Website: macys
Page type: customer-info-address
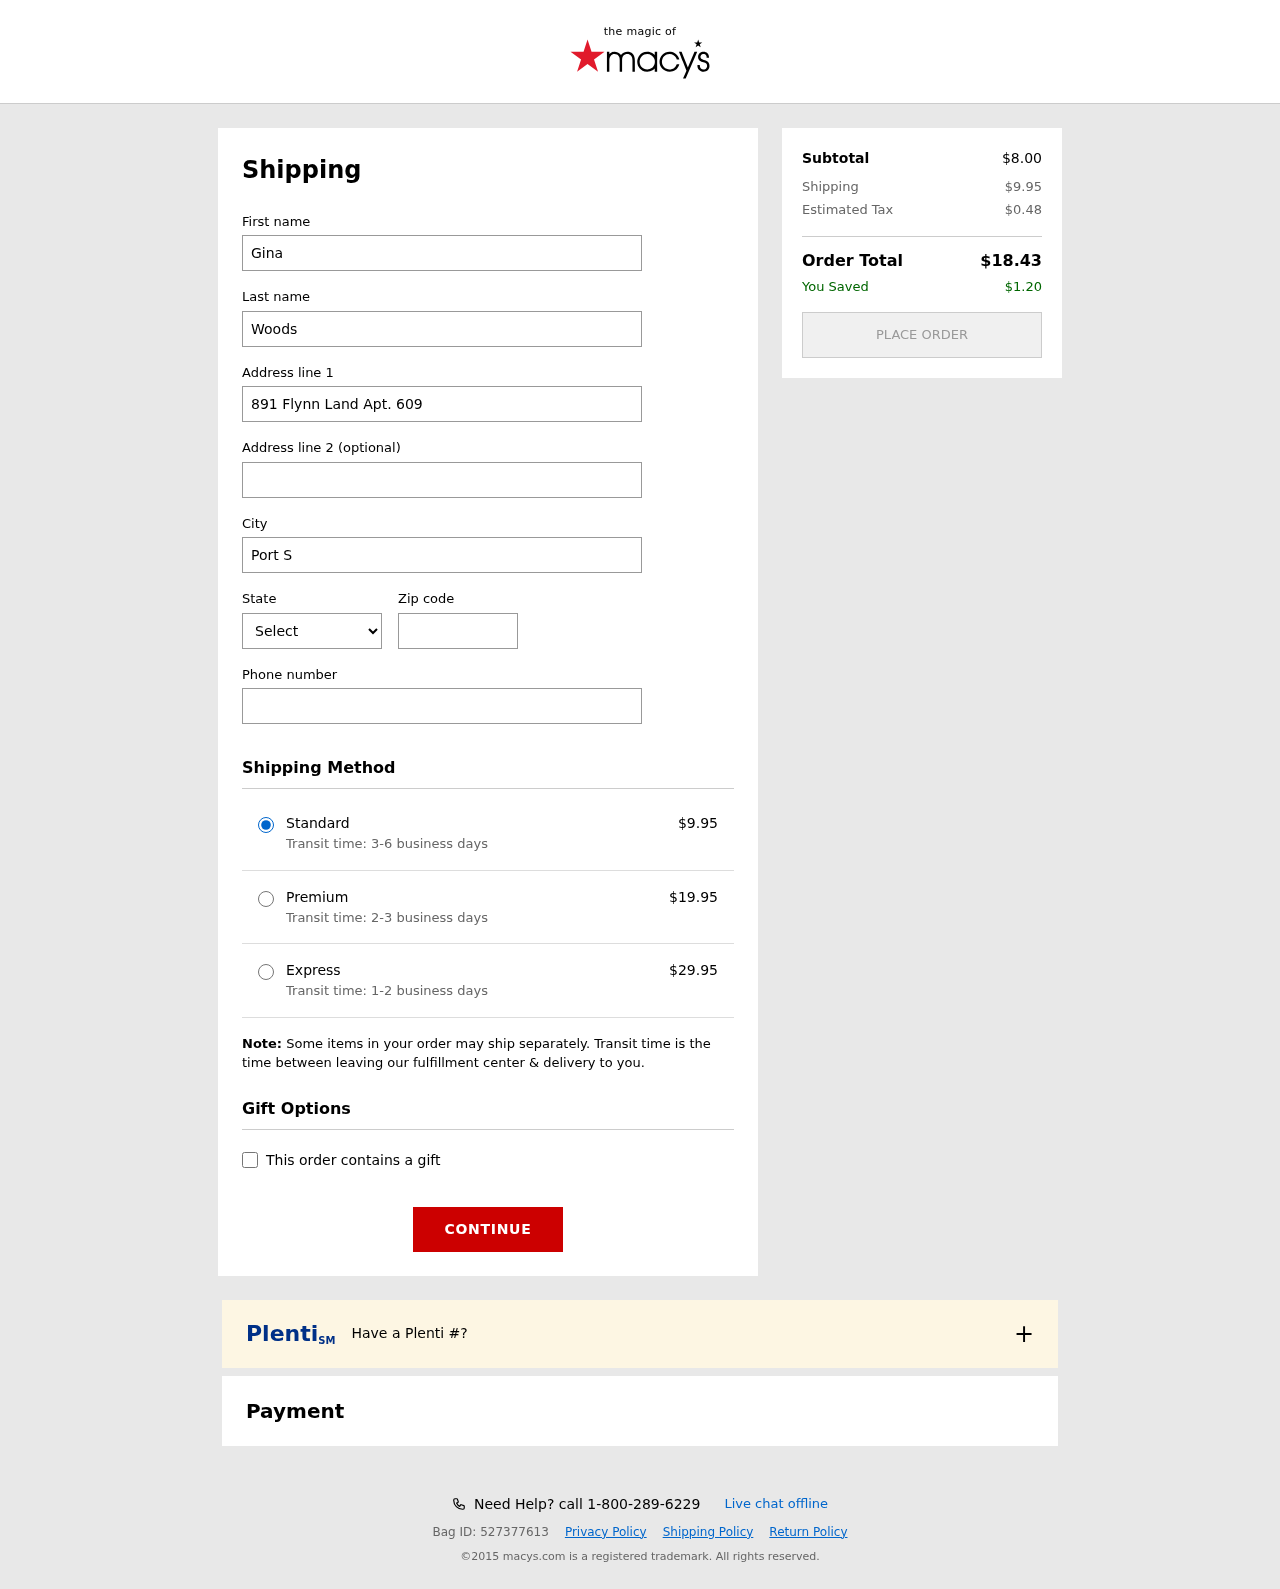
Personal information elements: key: PII_CITY
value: Port Saraberg
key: PII_FIRSTNAME
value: Gina
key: PII_LASTNAME
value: Woods
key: PII_PHONE
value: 9459094027
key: PII_POSTCODE
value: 83495
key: PII_STATE_ABBR
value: UT
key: PII_STREET
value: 891 Flynn Land Apt. 609
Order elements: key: ORDER_SHIPPING_COST
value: $9.95
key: ORDER_SHIPPING_COST_PREMIUM
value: $19.95
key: ORDER_SHIPPING_COST_EXPRESS
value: $29.95
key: ORDER_SUBTOTAL
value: $8.00
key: ORDER_TAX
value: $0.48
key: ORDER_TOTAL
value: $18.43
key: ORDER_SAVINGS
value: $1.20